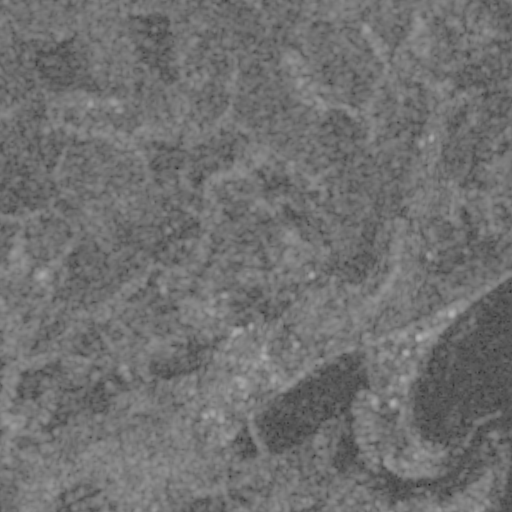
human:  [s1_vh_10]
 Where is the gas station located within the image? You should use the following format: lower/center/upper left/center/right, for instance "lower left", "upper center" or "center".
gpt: The gas station is located in the lower left of the image.
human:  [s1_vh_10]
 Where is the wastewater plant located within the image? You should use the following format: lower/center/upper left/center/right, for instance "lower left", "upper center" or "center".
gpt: The wastewater plant is located in the lower left of the image.
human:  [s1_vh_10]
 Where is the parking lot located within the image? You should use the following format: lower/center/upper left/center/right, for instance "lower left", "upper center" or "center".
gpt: There is no parking lot in the image.

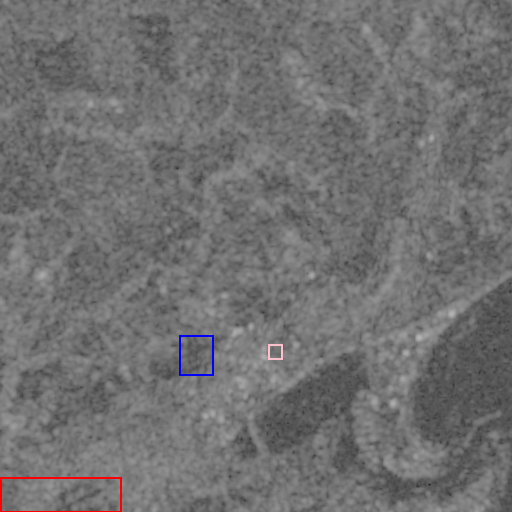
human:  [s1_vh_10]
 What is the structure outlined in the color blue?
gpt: The structure outlined in blue is a crop field.
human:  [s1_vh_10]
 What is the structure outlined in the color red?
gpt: The structure outlined in red is a park.
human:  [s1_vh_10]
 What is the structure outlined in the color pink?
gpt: The structure outlined in pink is a parking lot.
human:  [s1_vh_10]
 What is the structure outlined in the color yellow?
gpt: There is no yellow outline.